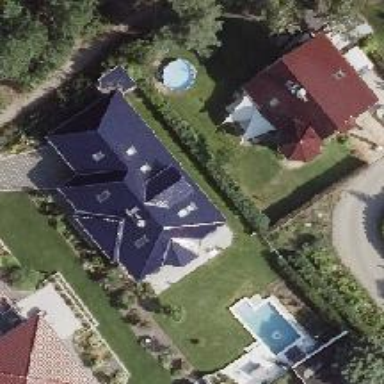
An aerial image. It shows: Hipped roof house.